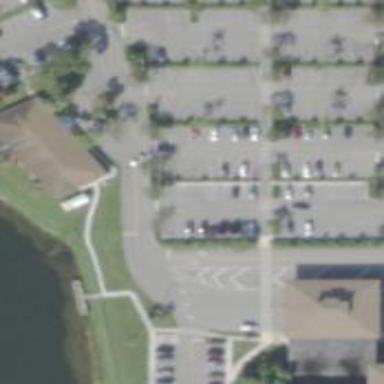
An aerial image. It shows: Parking space is available.